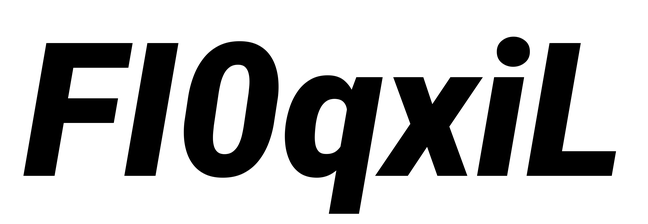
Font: Roboto-Italic_Black_Italic